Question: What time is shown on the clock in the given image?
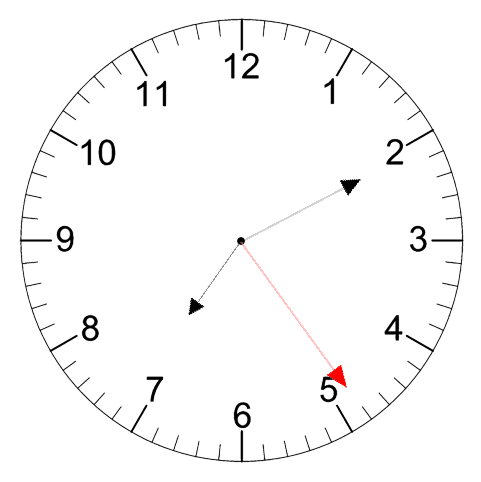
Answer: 07:10:24